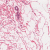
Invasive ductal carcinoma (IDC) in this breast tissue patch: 0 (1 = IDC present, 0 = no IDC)